Aerial crown-view tile of a tropical tree (Barro Colorado Island, Panama), acquired 20241014:
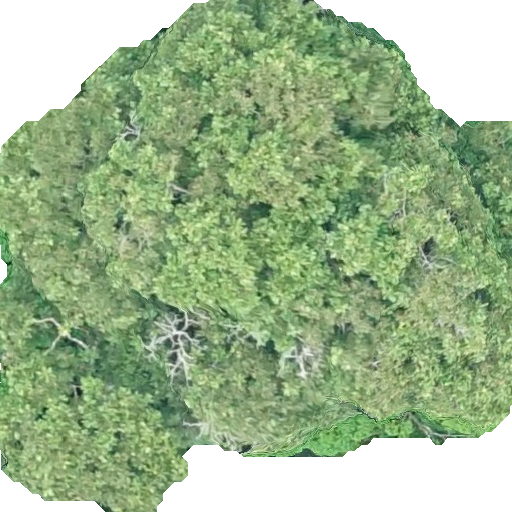
Species: Dipteryx oleifera
GBIF accepted scientific name: Dipteryx oleifera
Crown area: 342.312 m²